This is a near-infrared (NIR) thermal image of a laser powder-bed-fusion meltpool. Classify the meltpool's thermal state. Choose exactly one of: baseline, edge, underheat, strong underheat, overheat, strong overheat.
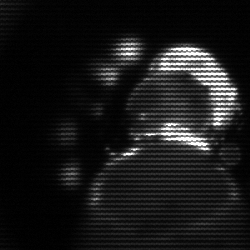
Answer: baseline